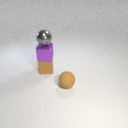
small purple metal cube above small brown rubber cube